Question: Using this page: <URL>
... I've been able to come up with results such as this:

Using this query:
'''
SELECT
[Client ID],
STUFF((SELECT ', ' + [Location (counts)]
FROM (
SELECT TOP 100 PERCENT [Client ID]
, ltrim(str([Store Num])) + ' (' + ltrim(str(count([Store Num]))) + ') ' [Location (counts)]
FROM @tbl_coreData
GROUP BY [Store Num], [Client ID]
ORDER BY COUNT([Store Num]) DESC) tblThis
WHERE ([Store Num] = Result.[Store Num]
AND [Client ID] = Result.[Client ID])
FOR XML PATH ('')),1,1,'') AS BATCHNOLIST
FROM @tbl_coreData AS Result
GROUP BY [Client ID], [Store Num]
'''
I want the list to be ordered by The count of occurrences (the number in parenthesis). My attempt at this was the
'''
SELECT TOP 100 PERCENT
[Client ID]
'''
and
'''
ORDER BY COUNT([Store Num]) DESC
'''
but this didn't work.
How can I make the concatenated values be presented in order of descending occurrence?
As always, all help is welcome and appreciated.
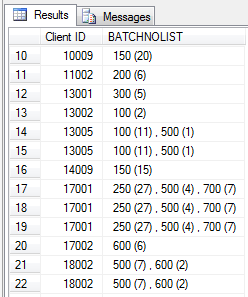
Answer: After much fidgeting and using Hogan's suggestion, I have come up with this:
'''
DECLARE @Heroes TABLE (
[HeroName] VARCHAR(20),
[HeroFriend] VARCHAR(20)
)
INSERT INTO @Heroes ( [HeroName], [HeroFriend] )
VALUES ( 'Superman', 'Aquaman' ),
( 'Superman', 'Batman' ),
( 'Superman', 'Wolverine' ),
( 'Superman', 'Batman' ),
( 'Superman', 'Wolverine' ),
( 'Superman', 'Batman' ),
( 'Superman', 'Ironman' ),
( 'Superman', 'Wolverine' ),
( 'Superman', 'Batman' ),
( 'Superman', 'Ironman' ),
( 'Superman', 'Wolverine' ),
( 'Superman', 'Batman' ),
( 'Superman', 'Ironman' ),
( 'Superman', 'Wolverine' ),
( 'Superman', 'Wolverine' ),
( 'Batman', 'Wolverine' );
with pre as (
SELECT
[HeroName],
count([HeroName]) [locationcount],
'(' + ltrim(str(count([HeroName]))) + ') ' + [HeroFriend] [Concat]
FROM @Heroes
Group By [HeroName],
[HeroFriend]
)
Select DISTINCT
[HeroName],
STUFF((SELECT ',' + [Concat]
FROM (
SELECT TOP 100 [HeroName],[Concat]
FROM pre
order by locationcount desc
) tblThis
WHERE ([HeroName] = Result.[HeroName]
)
FOR XML PATH ('')),1,1,'') AS [Loc Counts]
From pre AS Result
'''
For some reason SQL didn't like it much when I tried to do the Concatenation and/or sorting by counts on the fly. The code would run without error, but the sorting was disregarded. But putting those into the "with" block beforehand solved it.